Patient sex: M
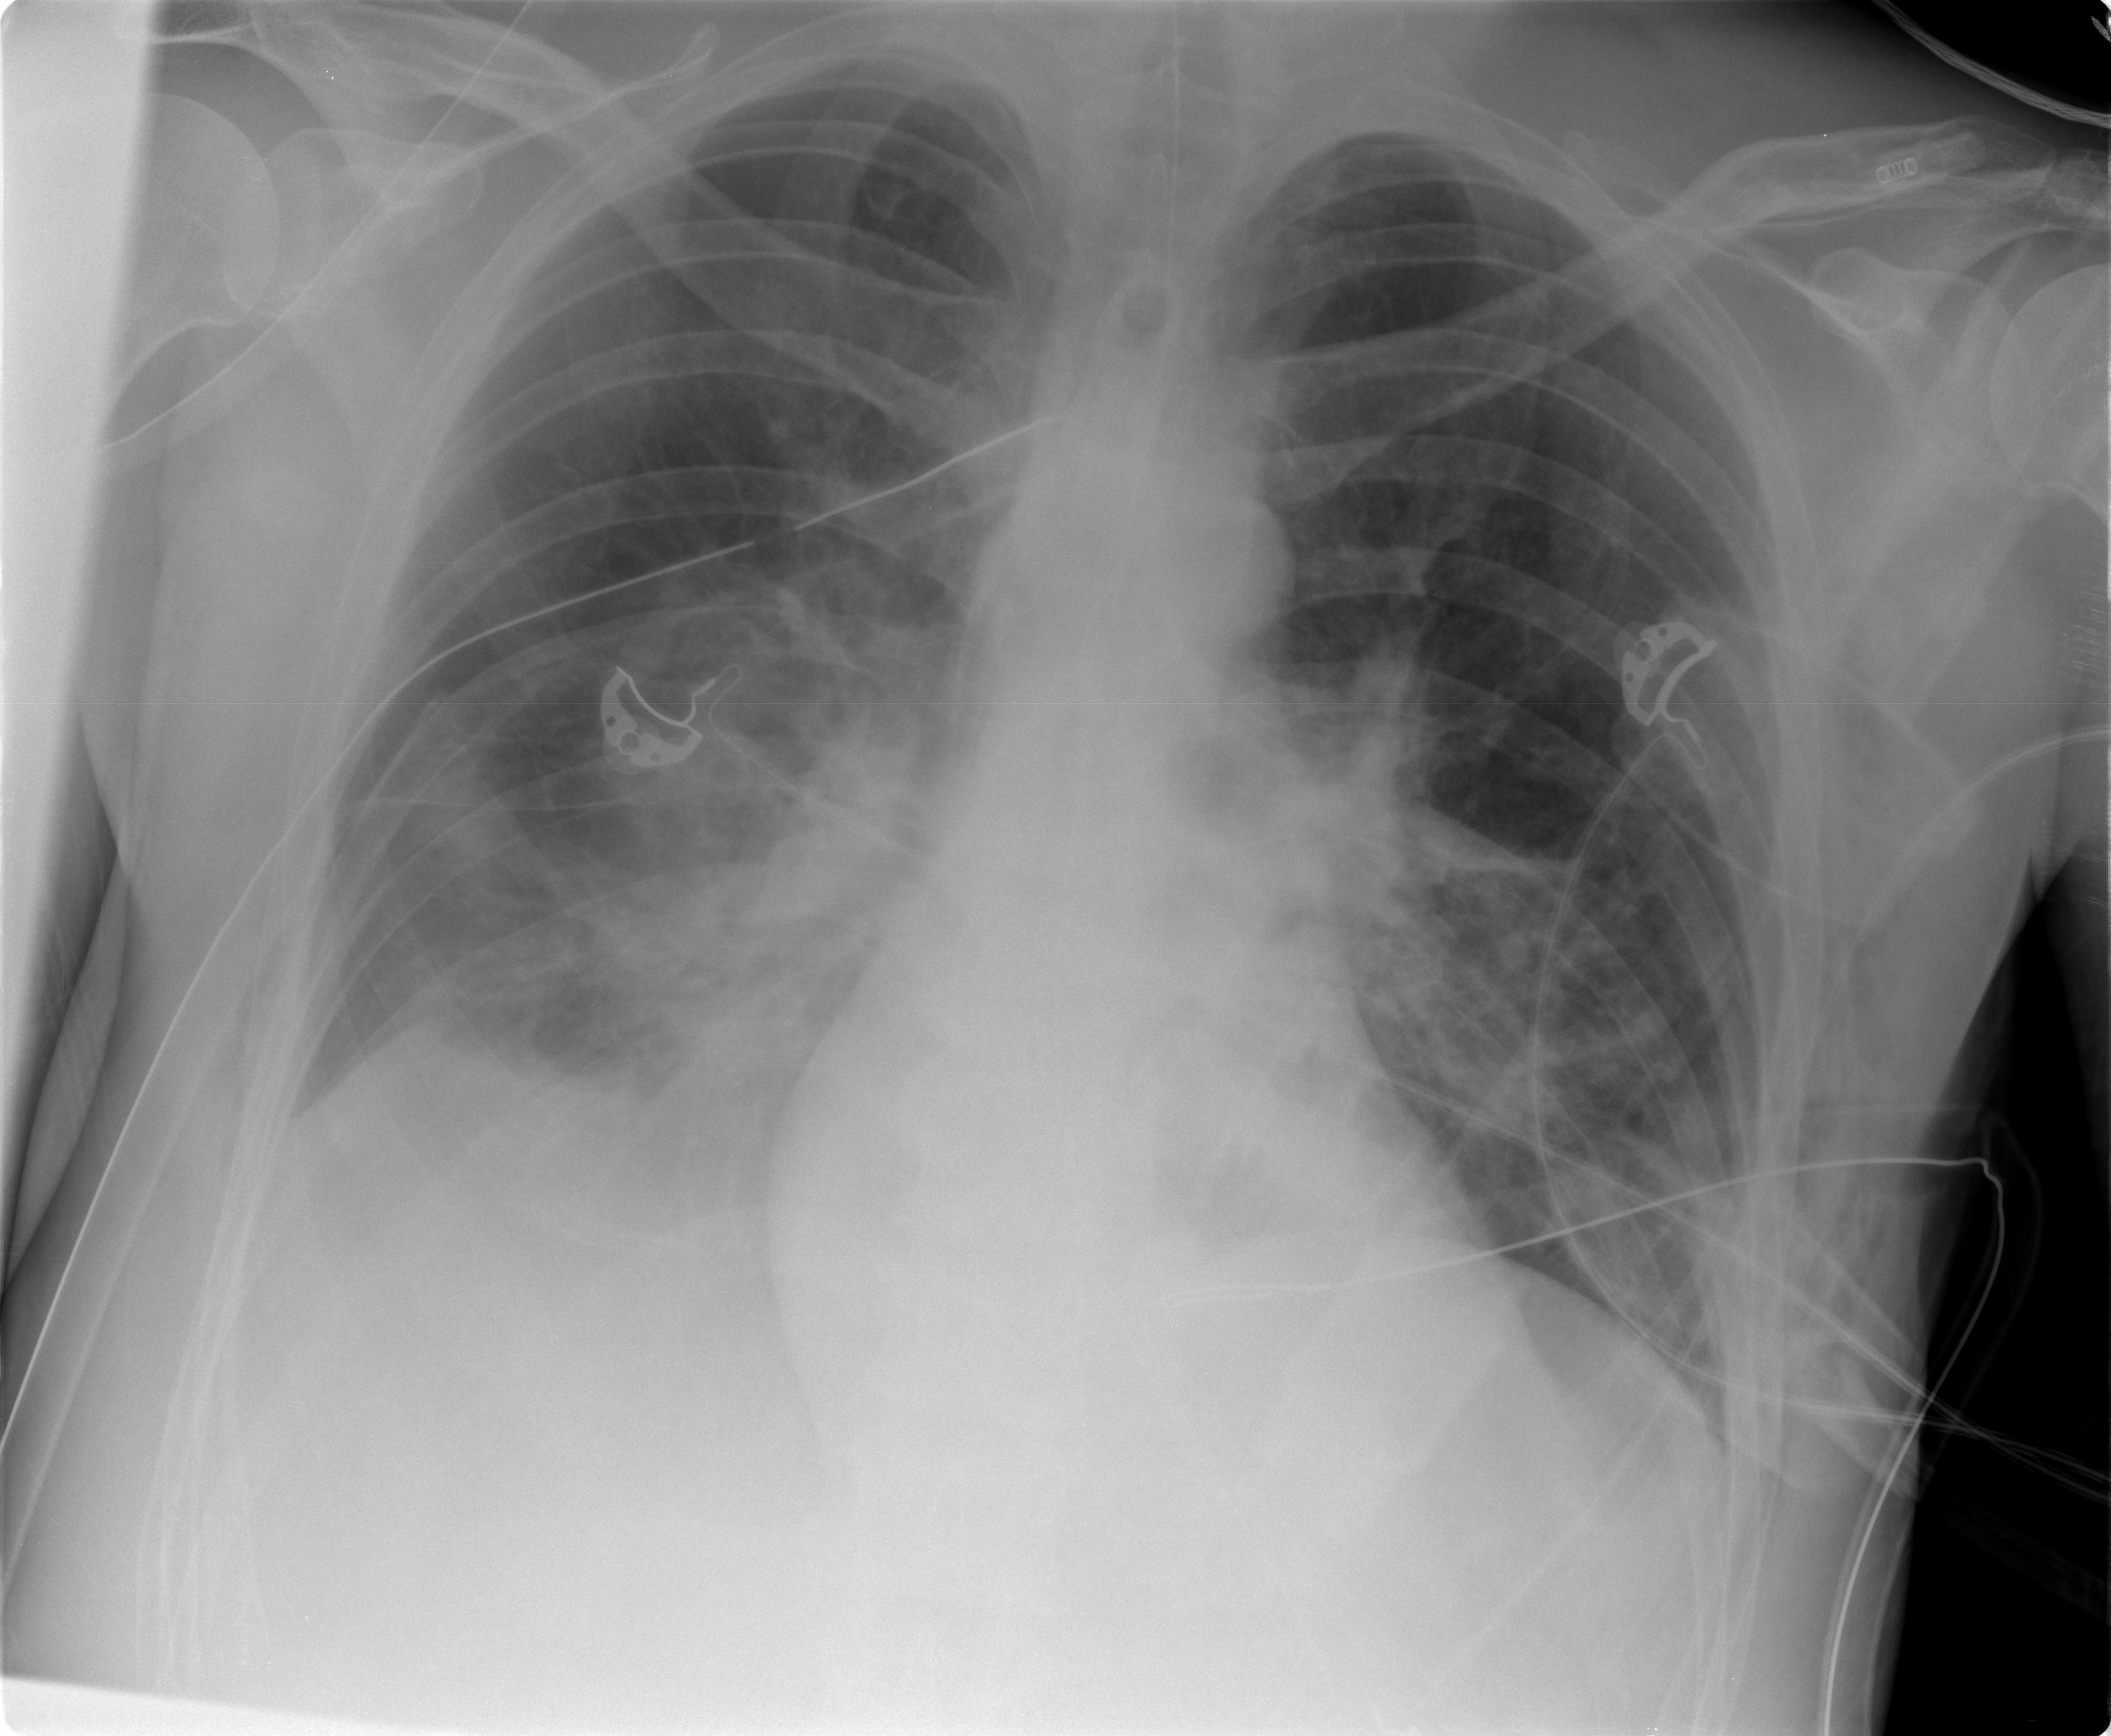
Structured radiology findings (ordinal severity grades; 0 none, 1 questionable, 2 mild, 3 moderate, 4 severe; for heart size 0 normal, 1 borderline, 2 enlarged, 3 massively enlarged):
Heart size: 0
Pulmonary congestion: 0
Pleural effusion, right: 2
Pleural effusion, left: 0
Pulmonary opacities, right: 3
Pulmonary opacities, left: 2
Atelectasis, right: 3
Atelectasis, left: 2